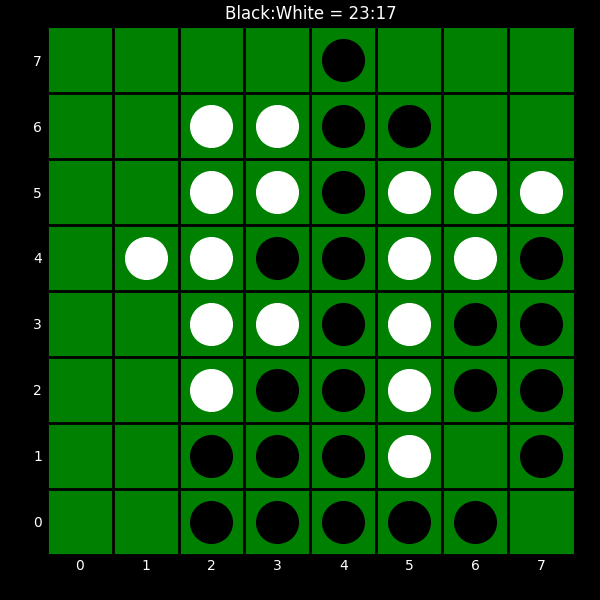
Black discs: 23
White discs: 17